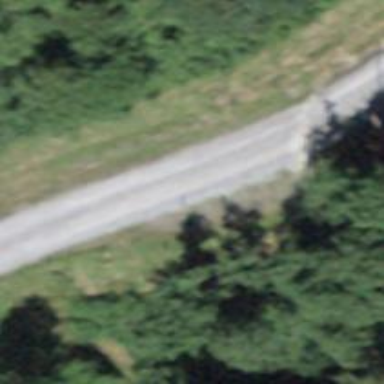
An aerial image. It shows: Passing place on the road.